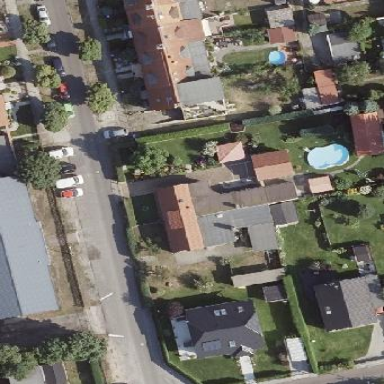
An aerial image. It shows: Semidetached house.